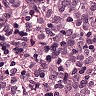
Metastatic tissue present: yes